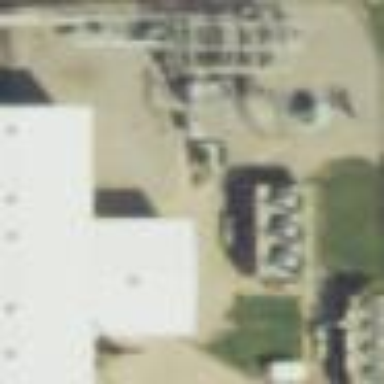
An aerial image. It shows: Generation substation.